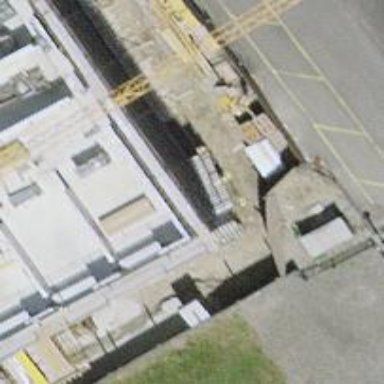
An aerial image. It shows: Lift gate barrier.